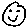
Label: smiley face